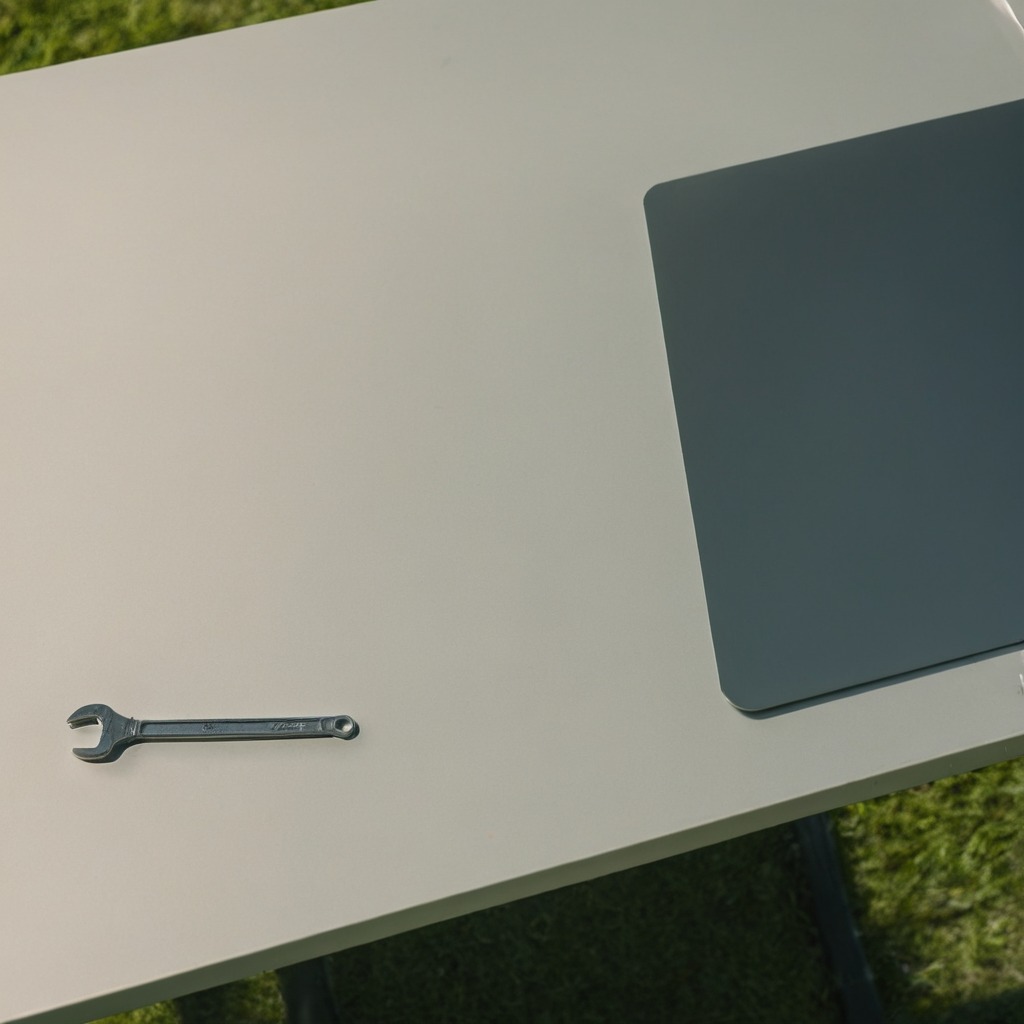
An wrench is lying on a textured surface.